Question: How to input such system

into maple so that it would solve it?
BTW we some part of system will be given to us,, which we do not know certently - may be some Ai's may be some Bi's as constants. we do not know how much constants we will get. And we would need from given constants get a soltion for other a's and b's. in real life we will be provided with s as a constant but I hoped for general solution=)
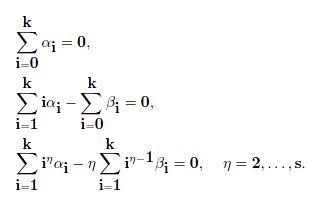
Answer: Let's see for k = 1
The first equation becomes:
'''
(1) a0 + a1 = 0
'''
The second one:
'''
(2) a1 - b0 - b1 = 0
'''
The third one
'''
(3) a1 - 2 (b1) = 0 (for n=2)
'''
and
'''
(4) a1 - 3 (b1) = 0 (for n=3)
'''
Subtracting (3) from (4) you see that b1 == 0
From (3), if b1=0, then a1=0 also
And from (1) and (2) then a0 and b0 are also 0.
So, at least for k=1 there are not non-trivial solutions. It seems that something else is needed as a condition for the problem.
HTH!